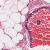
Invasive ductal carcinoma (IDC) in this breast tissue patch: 0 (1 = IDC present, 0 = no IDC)